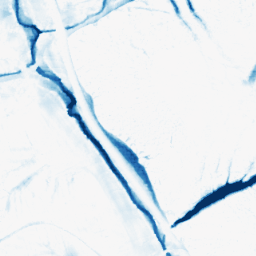
Category: morphological
Decomposition family: morphological_ellipse
Decomposition parameters: operation: closing
width: 20
height: 30
Upsampling method: sinc_blackman
Upsampling parameters: scale: 2
kernel_size: 4
Upsampling scale: 2